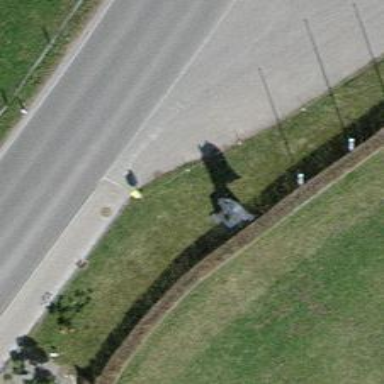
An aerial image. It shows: Post box.